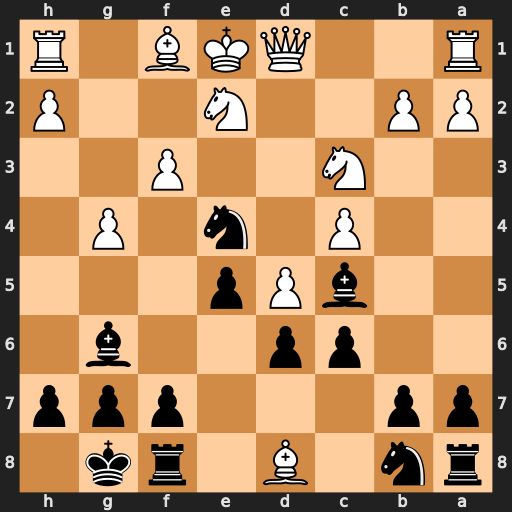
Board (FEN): rn1B1rk1/pp3ppp/2pp2b1/2bPp3/2P1n1P1/2N2P2/PP2N2P/R2QKB1R
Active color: b
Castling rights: KQ
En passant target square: -
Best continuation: Bf2#